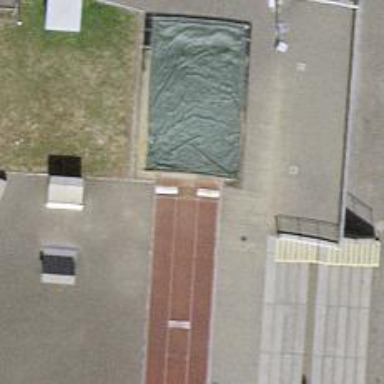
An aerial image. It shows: Long jump track with tartan surface for leisure land sports.